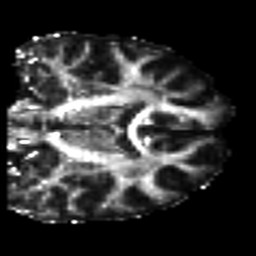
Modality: FA
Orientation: coronal
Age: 21
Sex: female
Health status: ill
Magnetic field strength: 3 T
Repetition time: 9 s
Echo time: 0.093 s